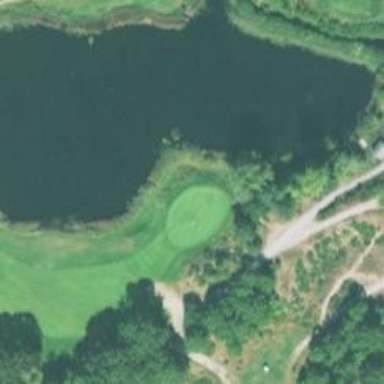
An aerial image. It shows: Water hazard in golf course. The hazard is natural water feature.